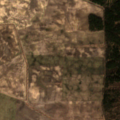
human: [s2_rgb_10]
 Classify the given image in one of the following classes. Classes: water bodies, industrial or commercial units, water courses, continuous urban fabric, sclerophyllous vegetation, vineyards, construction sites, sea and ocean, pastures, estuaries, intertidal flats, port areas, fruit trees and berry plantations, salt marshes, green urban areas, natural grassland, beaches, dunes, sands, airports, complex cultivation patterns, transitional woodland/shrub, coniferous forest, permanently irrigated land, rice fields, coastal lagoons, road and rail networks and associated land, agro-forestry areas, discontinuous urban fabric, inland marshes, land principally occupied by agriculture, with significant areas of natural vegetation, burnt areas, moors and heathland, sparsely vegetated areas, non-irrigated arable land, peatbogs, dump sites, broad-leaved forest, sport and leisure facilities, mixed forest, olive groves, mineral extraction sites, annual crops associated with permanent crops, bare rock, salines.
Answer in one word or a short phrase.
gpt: non-irrigated arable land, coniferous forest, mixed forest